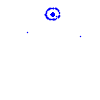
Particle: kaon